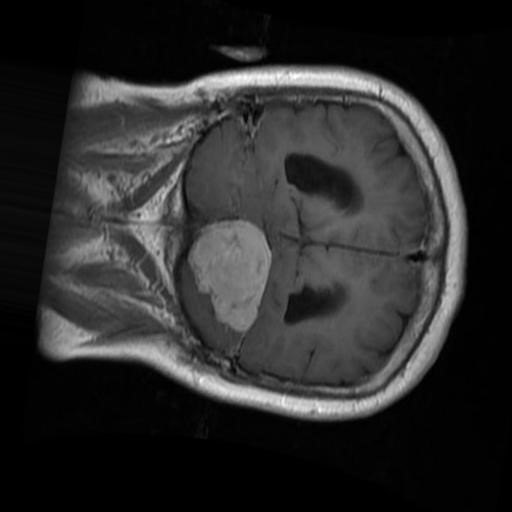
Label: brain_menin